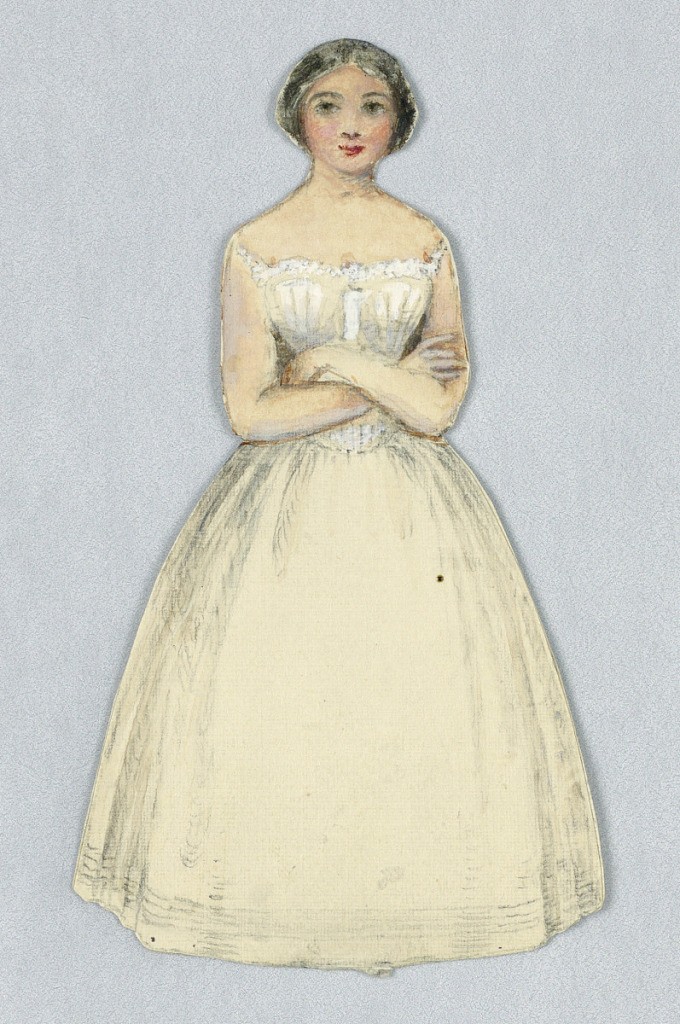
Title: Paper Doll in Petticoats
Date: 1840–60
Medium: Etching with graphite, brush and gouache and watercolor, pen and black ink on off-white wove paper.
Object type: Paper doll
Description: Black haired paper doll in white petticoats and camisole (corset?) with arms folded in front of her.